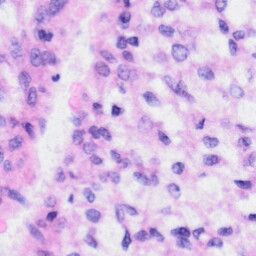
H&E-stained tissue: Liver